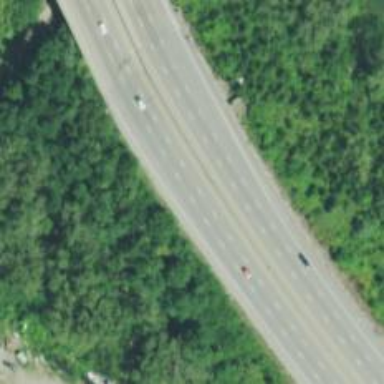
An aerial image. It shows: Asphalt motorway.